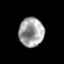
Tissue: prostate
Cell type: T cells
Senescence score: 0.3111
Nuclear area (px): 711
Mean DAPI intensity: 160.826